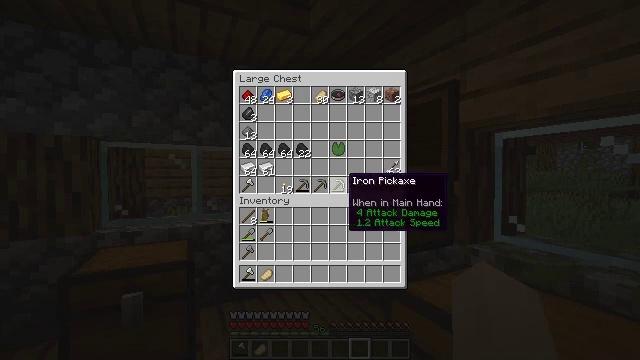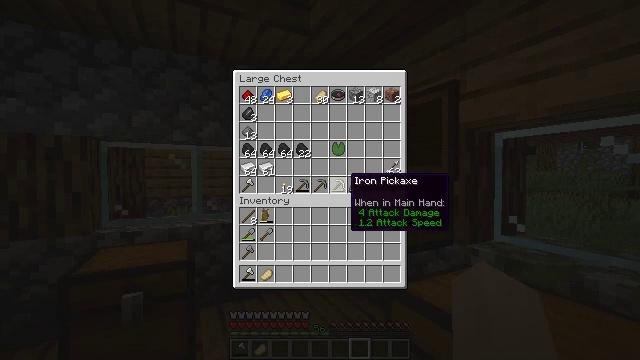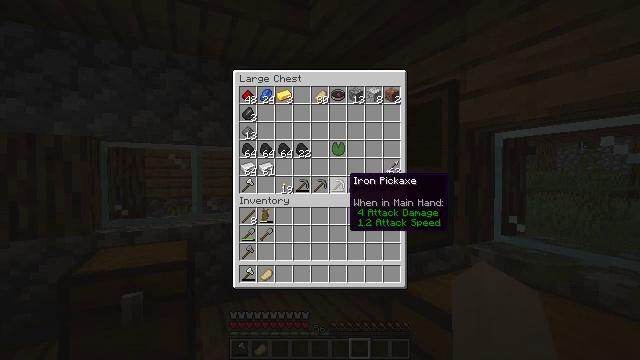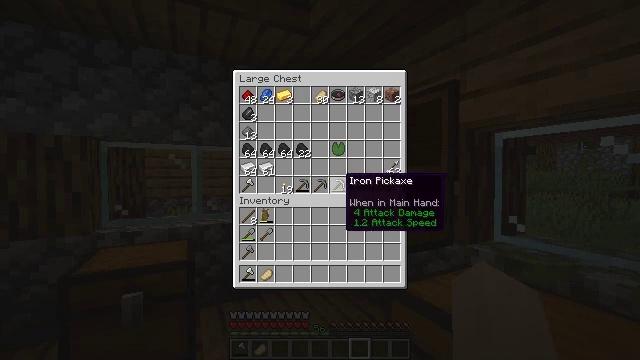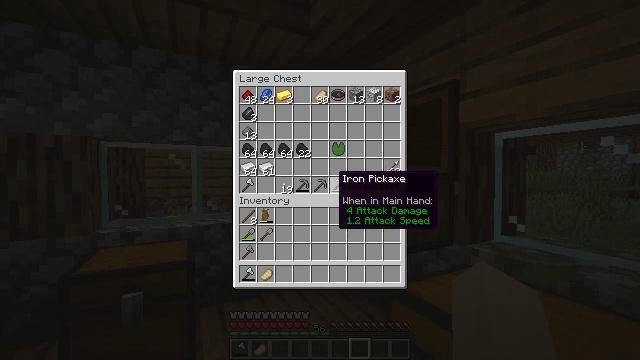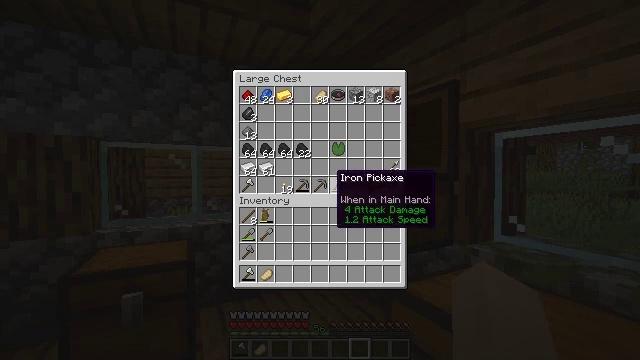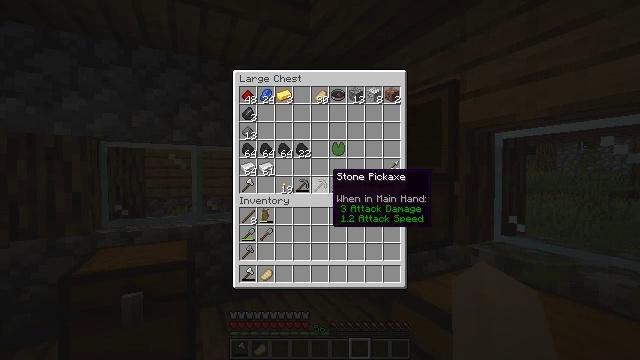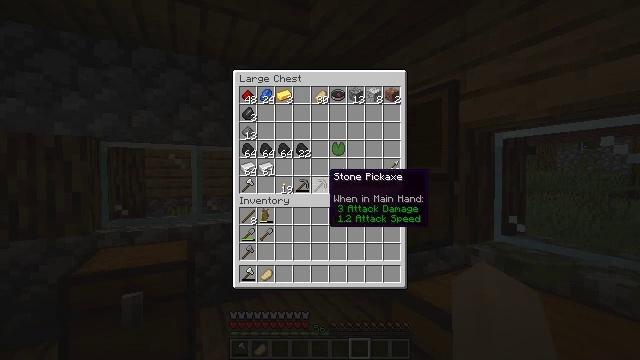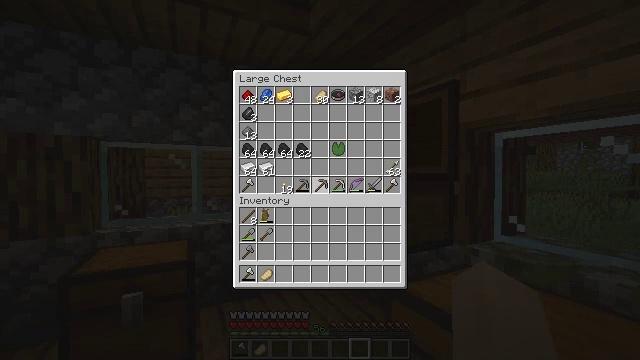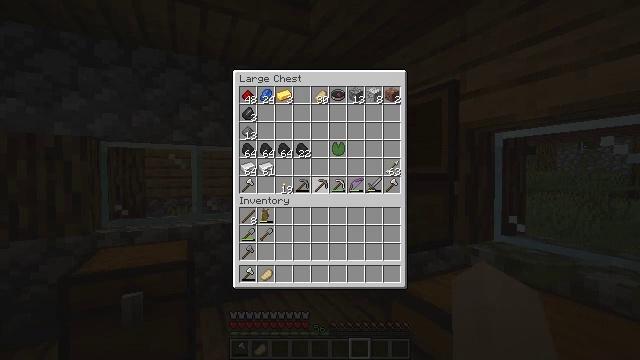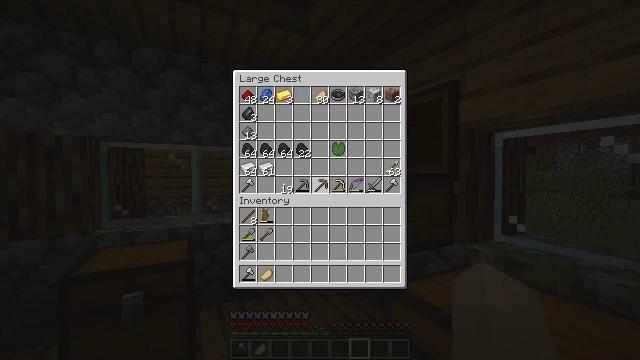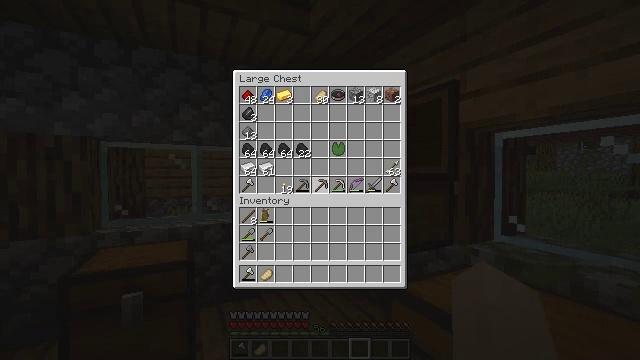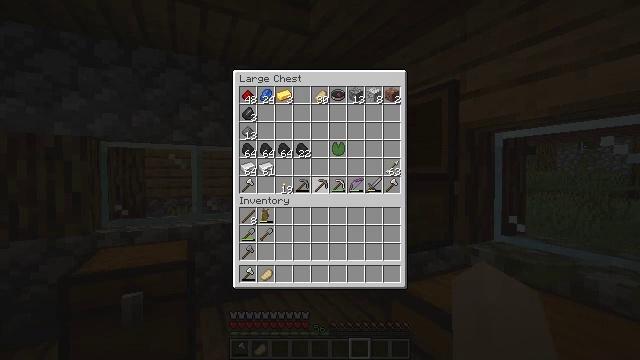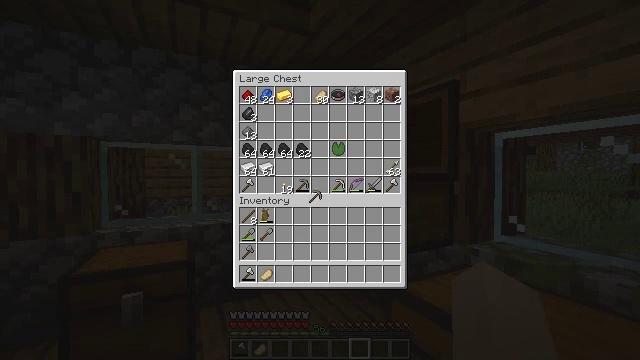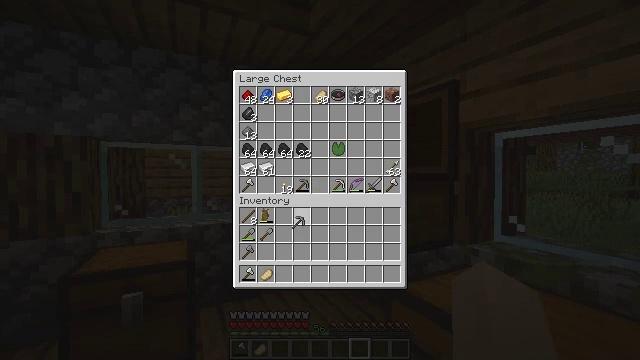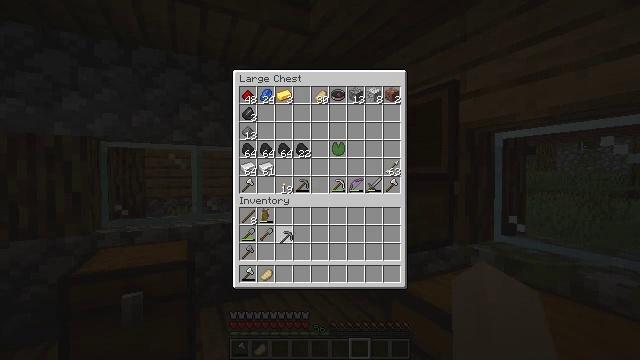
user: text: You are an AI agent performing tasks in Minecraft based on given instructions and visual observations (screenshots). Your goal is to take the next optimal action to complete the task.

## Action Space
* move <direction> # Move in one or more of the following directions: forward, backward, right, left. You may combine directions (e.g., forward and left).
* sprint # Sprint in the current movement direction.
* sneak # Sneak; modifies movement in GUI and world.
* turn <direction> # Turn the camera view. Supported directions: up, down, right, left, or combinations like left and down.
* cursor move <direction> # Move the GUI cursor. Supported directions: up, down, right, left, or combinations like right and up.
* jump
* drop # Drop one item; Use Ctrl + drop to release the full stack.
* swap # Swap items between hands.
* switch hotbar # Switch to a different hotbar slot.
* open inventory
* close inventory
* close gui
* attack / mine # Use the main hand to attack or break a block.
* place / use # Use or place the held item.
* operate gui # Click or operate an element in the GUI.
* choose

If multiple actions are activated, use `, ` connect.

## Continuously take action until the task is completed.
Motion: motion action
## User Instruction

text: Gather clay blocks.
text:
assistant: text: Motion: no_op
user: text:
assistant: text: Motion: no_op
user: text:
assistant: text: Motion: no_op
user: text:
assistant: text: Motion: no_op
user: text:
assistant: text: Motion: no_op
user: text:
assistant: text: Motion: no_op
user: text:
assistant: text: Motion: no_op
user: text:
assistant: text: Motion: operate gui
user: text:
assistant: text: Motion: operate gui
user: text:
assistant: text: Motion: operate gui
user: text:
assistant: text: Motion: operate gui
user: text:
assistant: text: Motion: no_op
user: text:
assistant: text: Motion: cursor move down
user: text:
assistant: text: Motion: cursor move left and down
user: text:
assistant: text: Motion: cursor move left and down
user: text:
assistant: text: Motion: cursor move down
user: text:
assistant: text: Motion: no_op
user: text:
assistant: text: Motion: no_op
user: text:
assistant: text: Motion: no_op
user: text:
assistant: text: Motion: no_op
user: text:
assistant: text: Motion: no_op
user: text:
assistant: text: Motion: no_op
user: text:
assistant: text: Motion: no_op
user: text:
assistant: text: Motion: cursor move right and up
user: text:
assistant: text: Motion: cursor move right and up
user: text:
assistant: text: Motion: no_op
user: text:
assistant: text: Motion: no_op
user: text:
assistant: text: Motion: no_op
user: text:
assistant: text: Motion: no_op
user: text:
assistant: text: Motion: no_op